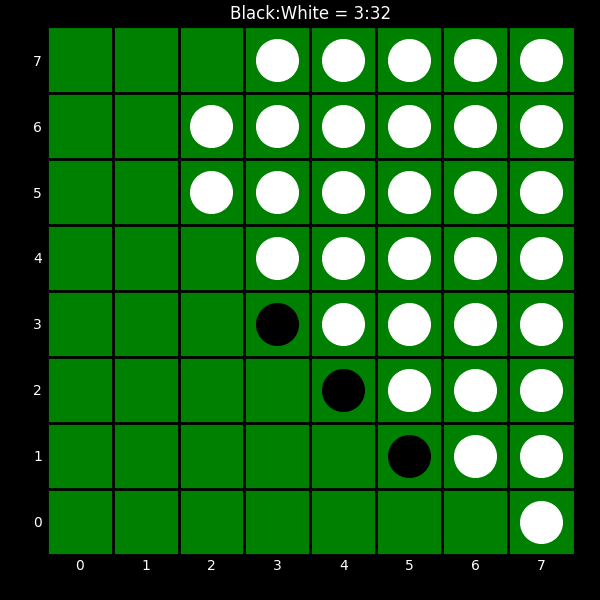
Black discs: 3
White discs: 32